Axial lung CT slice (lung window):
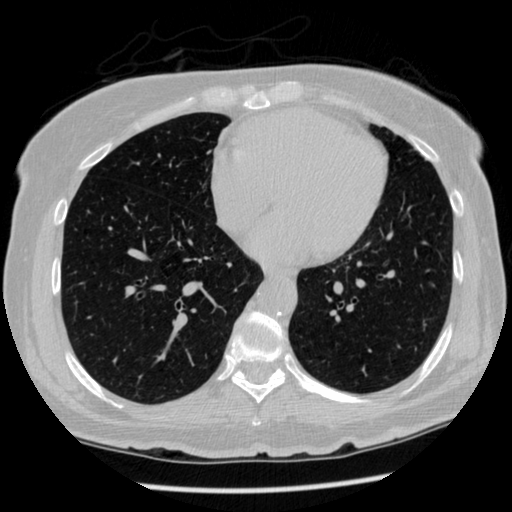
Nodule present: no